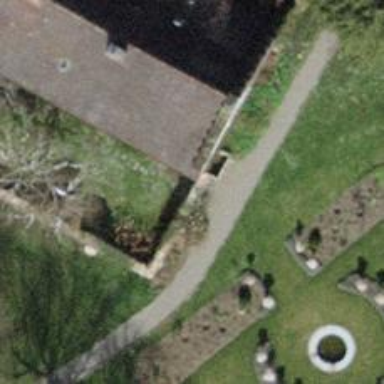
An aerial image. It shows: Gate.